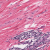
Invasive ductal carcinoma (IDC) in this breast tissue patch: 1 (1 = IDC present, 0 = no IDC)